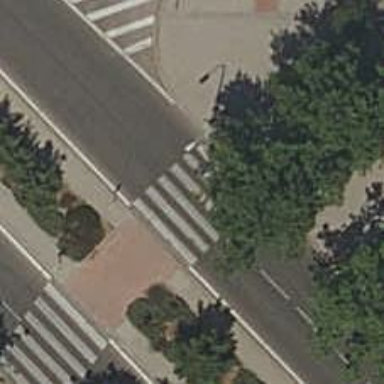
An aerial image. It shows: Zebra crossing on the road.